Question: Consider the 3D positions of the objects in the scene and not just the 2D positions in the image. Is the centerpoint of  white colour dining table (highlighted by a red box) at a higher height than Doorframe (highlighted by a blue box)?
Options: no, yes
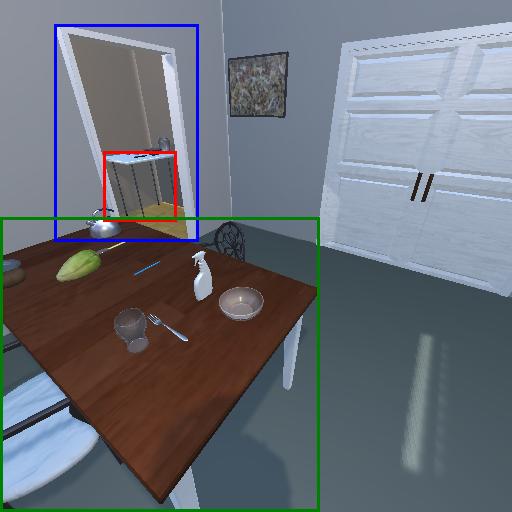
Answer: no